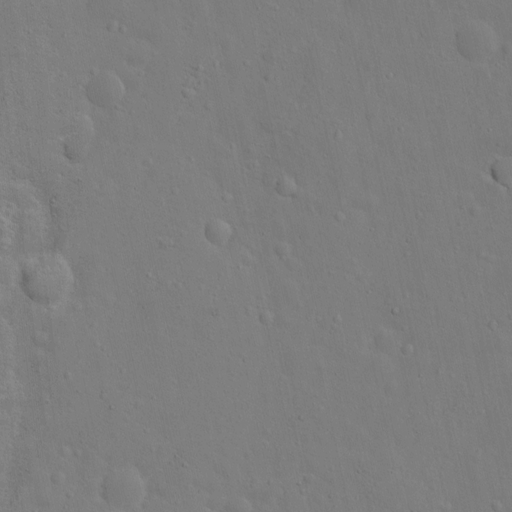
Classes present: Background